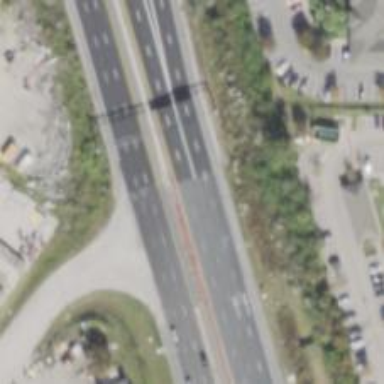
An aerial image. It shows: Double trumpet junction on motorway link.